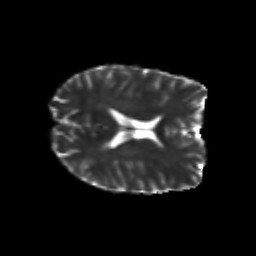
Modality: T2w
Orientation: axial
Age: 24
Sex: male
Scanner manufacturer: siemens
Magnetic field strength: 3 T
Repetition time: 3.5 s
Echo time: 0.125 s